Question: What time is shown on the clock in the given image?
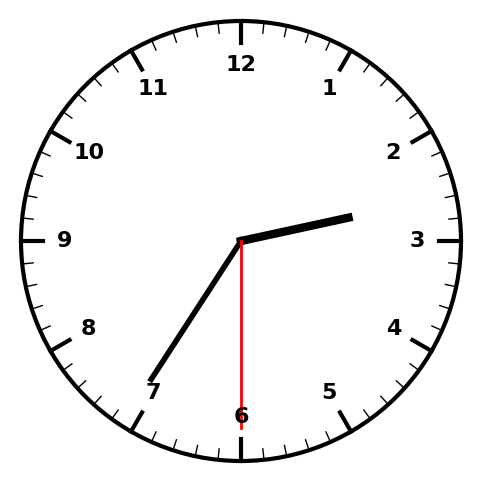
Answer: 02:35:30